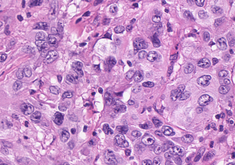
Tumor epithelial tissue: yes
Tumor-associated stroma tissue: no
Normal tissue: no